Question: I am working on a multilingual app with Wordpress and the purpose of this for me is to be able to type another language version of the post content say french version of it in an alternative text editor below the default one and the text of it be saved as a meta data
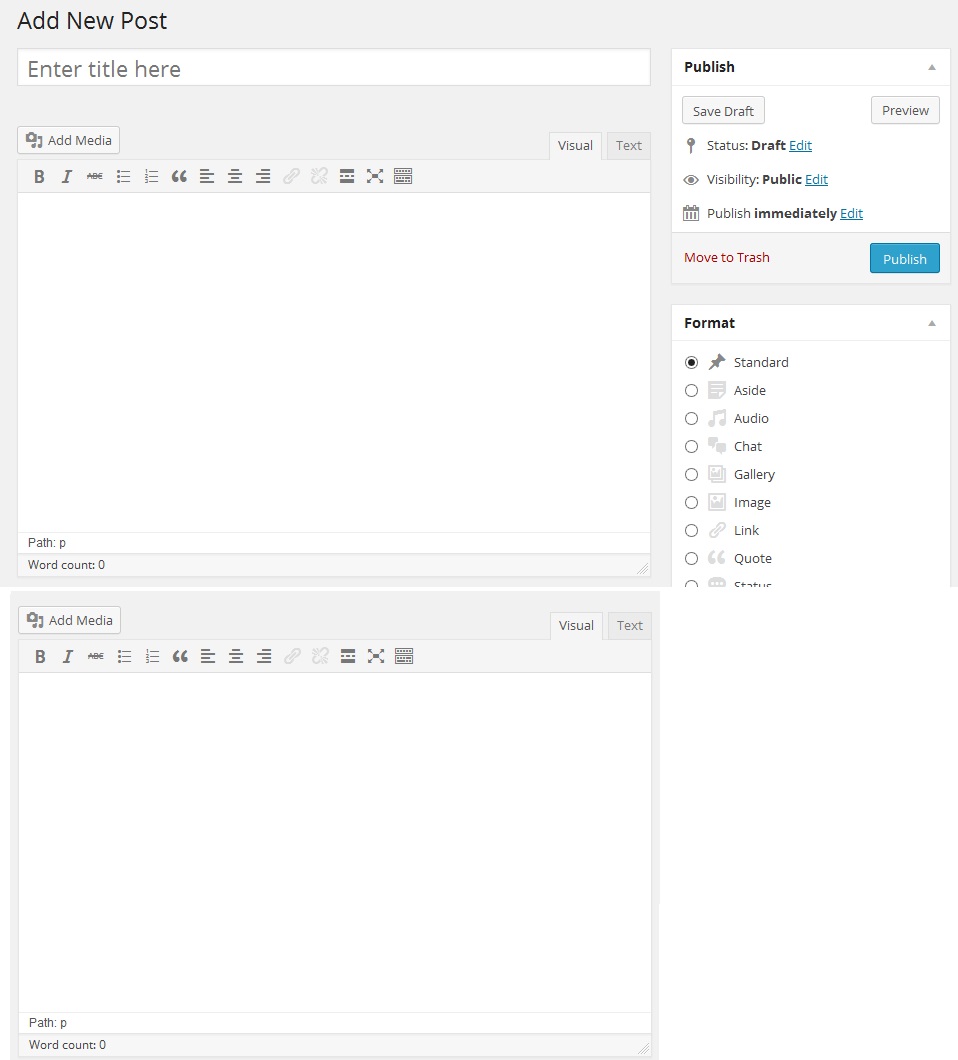
Answer: You should add meta box to the custom post type as below for registering custom text editor.
'''
<?php
function register_text_editor_2() {
add_meta_box("text_editor-2", "Text Editor 2", "print_text_editor_2",
"products", "normal", "high");
}
add_action('admin_menu', 'register_text_editor_2');
?>
'''
'where text_editor-2' is the ID that the meta box's ID, Text Editor 2 is the meta box's title, 'print_text_editor_2' is the function to print out the HTML for the meta box, 'products' is the custom post type, 'normal' is the location of the meta box, and 'high' specifies that it should be shown as high in the page as possible(usually below the default tinyMCE editor).
You should add 'print_text_editor_2' function to print custom text editor as bewlow.
'''
<?php
function print_text_editor_2() {
echo <<<EOT
<script type="text/javascript">
jQuery(document).ready(function() {
jQuery("#tinymce").addClass("mceEditor");
if ( typeof( tinyMCE ) == "object" &&
typeof( tinyMCE.execCommand ) == "function" ) {
tinyMCE.execCommand("mceAddControl", false, "tinymce");
}
});
</script>
<textarea id="tinymce" name="tinymce"></textarea>
EOT;
}
?>
'''